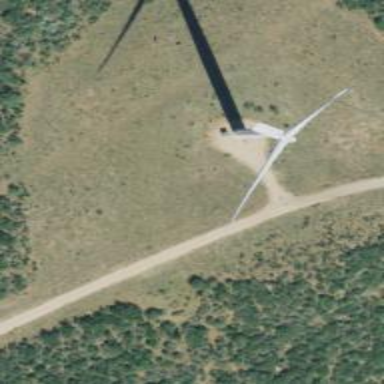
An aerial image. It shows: Wind generator powered by wind. The generator type is horizontal axis and it uses wind turbines.